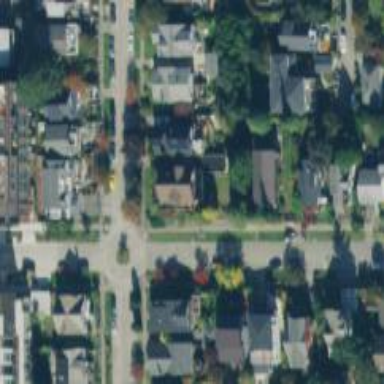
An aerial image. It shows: Residential road with separate sidewalk.